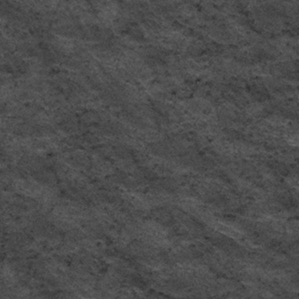
Label: frost